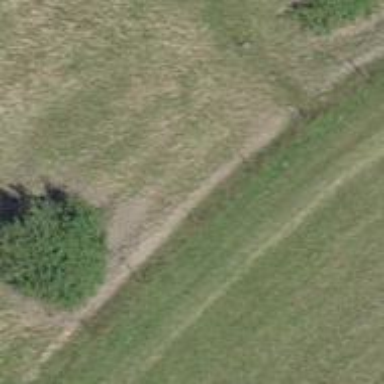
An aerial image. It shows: Track with very rough surface.